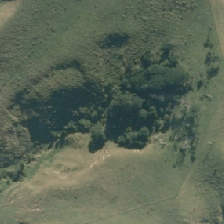
Land cover: indigenous_forest